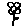
Label: flower